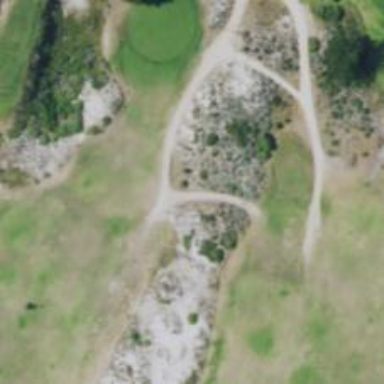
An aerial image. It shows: Service road designated as golf cart path.